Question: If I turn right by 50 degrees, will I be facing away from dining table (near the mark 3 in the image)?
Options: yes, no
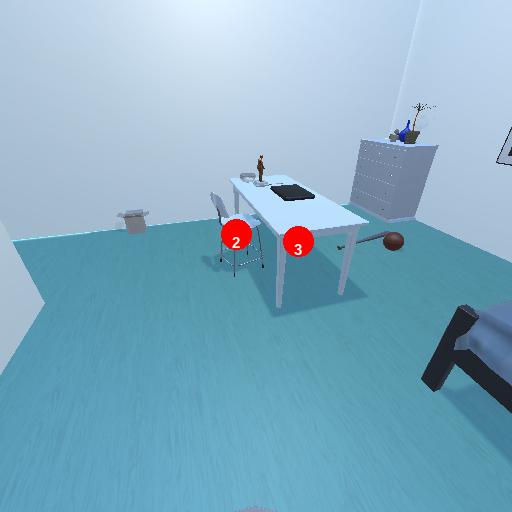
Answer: yes